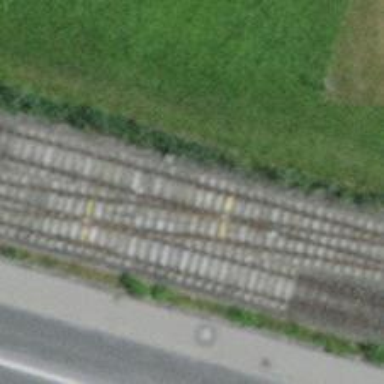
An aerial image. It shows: Single-track railway yard.